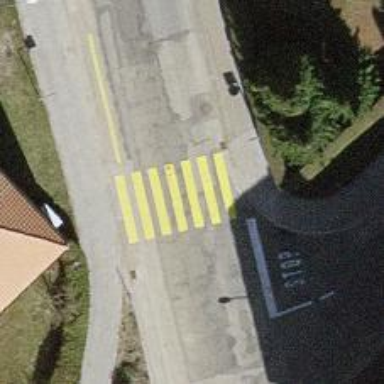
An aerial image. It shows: Zebra crossing on the road.